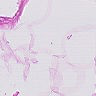
Metastatic tissue present: no